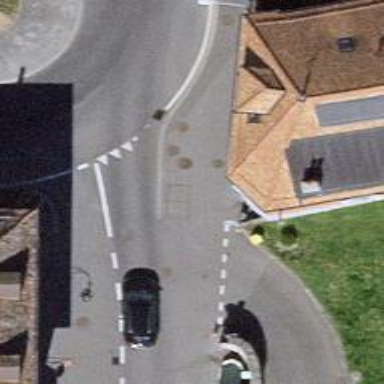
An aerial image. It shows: Post box is visible.